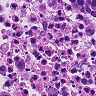
Metastatic tissue present: yes